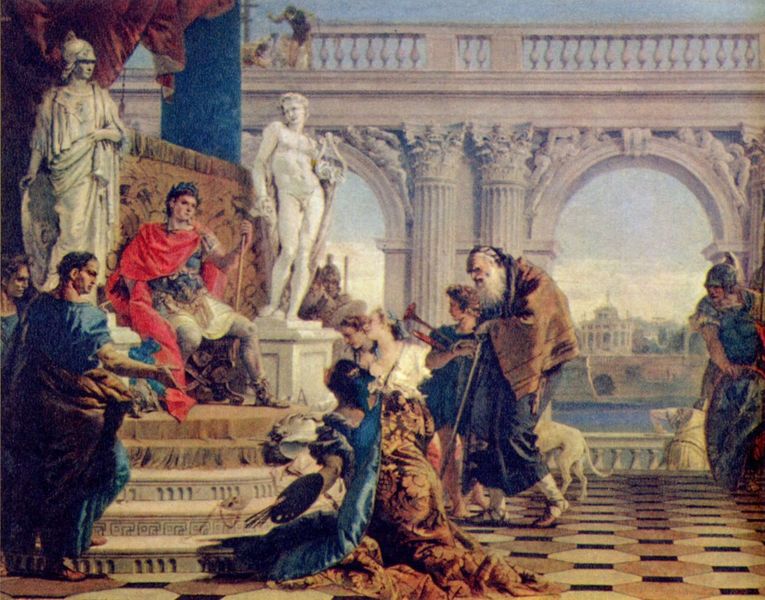
Titel: Mäzenas stellt Augustus die Künste vor
Künstler: Giovanni Battista Tiepolo
Standort: Sankt Petersburg
Institution: Musée de l'Ermitage
Schlagwörter: blau, gemälde, gott, gruppe, himmel, mann, meer, nackt, umhang, wasser, weiß, wolken, akte, fluss, frauen, gelb, landschaft, menschen, stadt, ufer, braun, damen, frau, hintergrund, kleid, licht, marmor, männer, szene, säule, säulen, terasse, gebäude, hund, hunde, rot, schloss, tier, tiere, beige, leute, malerei, muster, teppich, bart, gericht, architektur, falten, sockel, bildnis, vorhang, öl, horizont, brücke, brüstung, gewässer, kanal, boden, figur, gewand, interieur, mantel, sitzend, stoff, klassizismus, personen, stock, skulptur, statue, beine, balkon, bogen, fassade, italien, unterhaltung, venedig, alter mann, fußboden, stab, farben, hof, pilaster, rundbogen, ölgemälde, treppe, kaiser, könig, soldaten, thron, weiber, wandgemälde, malerin, geländer, stufen, bauch, plastik, podest, fallen, galerie, bögen, katze, penis, offen, alter, antike, greis, balustrade, beamte, fliesen, knien, soldat, volk, helm, herrscher, mosaik, kranz, lorbeer, lorbeerkranz, palette, ölmalerei, göttin, arkaden, kapitelle, rom, kapitell, römer, helme, skulpturen, plastiken, statuen, toga, knieend, rundbögen, historienmalerei, audienz, historismus, kanneluren, prozession, ballustrade, fresko, prunk, posaune, david, korinthisch, legionär, kleopatra, minerva, bitten, kniefall, apollo, römisch, mäander, ufermauer, ordnung, kaneluren, augustus, caesar, schlußstein, nero, statur, stiege, tiepolo, geand, thronsaal, imperator, menchen, untertanen, kouros, alter herr, btaun, kriegsheld, malerein, innnenraum, anchises, gemeinschaftg, olinthe, römischer kaiser, römischer, gerrscher, erneigen, mpore, soldt, stautue, manm, kunig